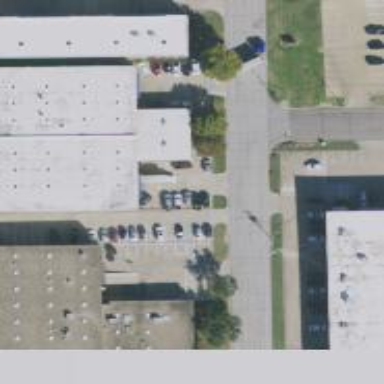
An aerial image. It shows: Warehouse.